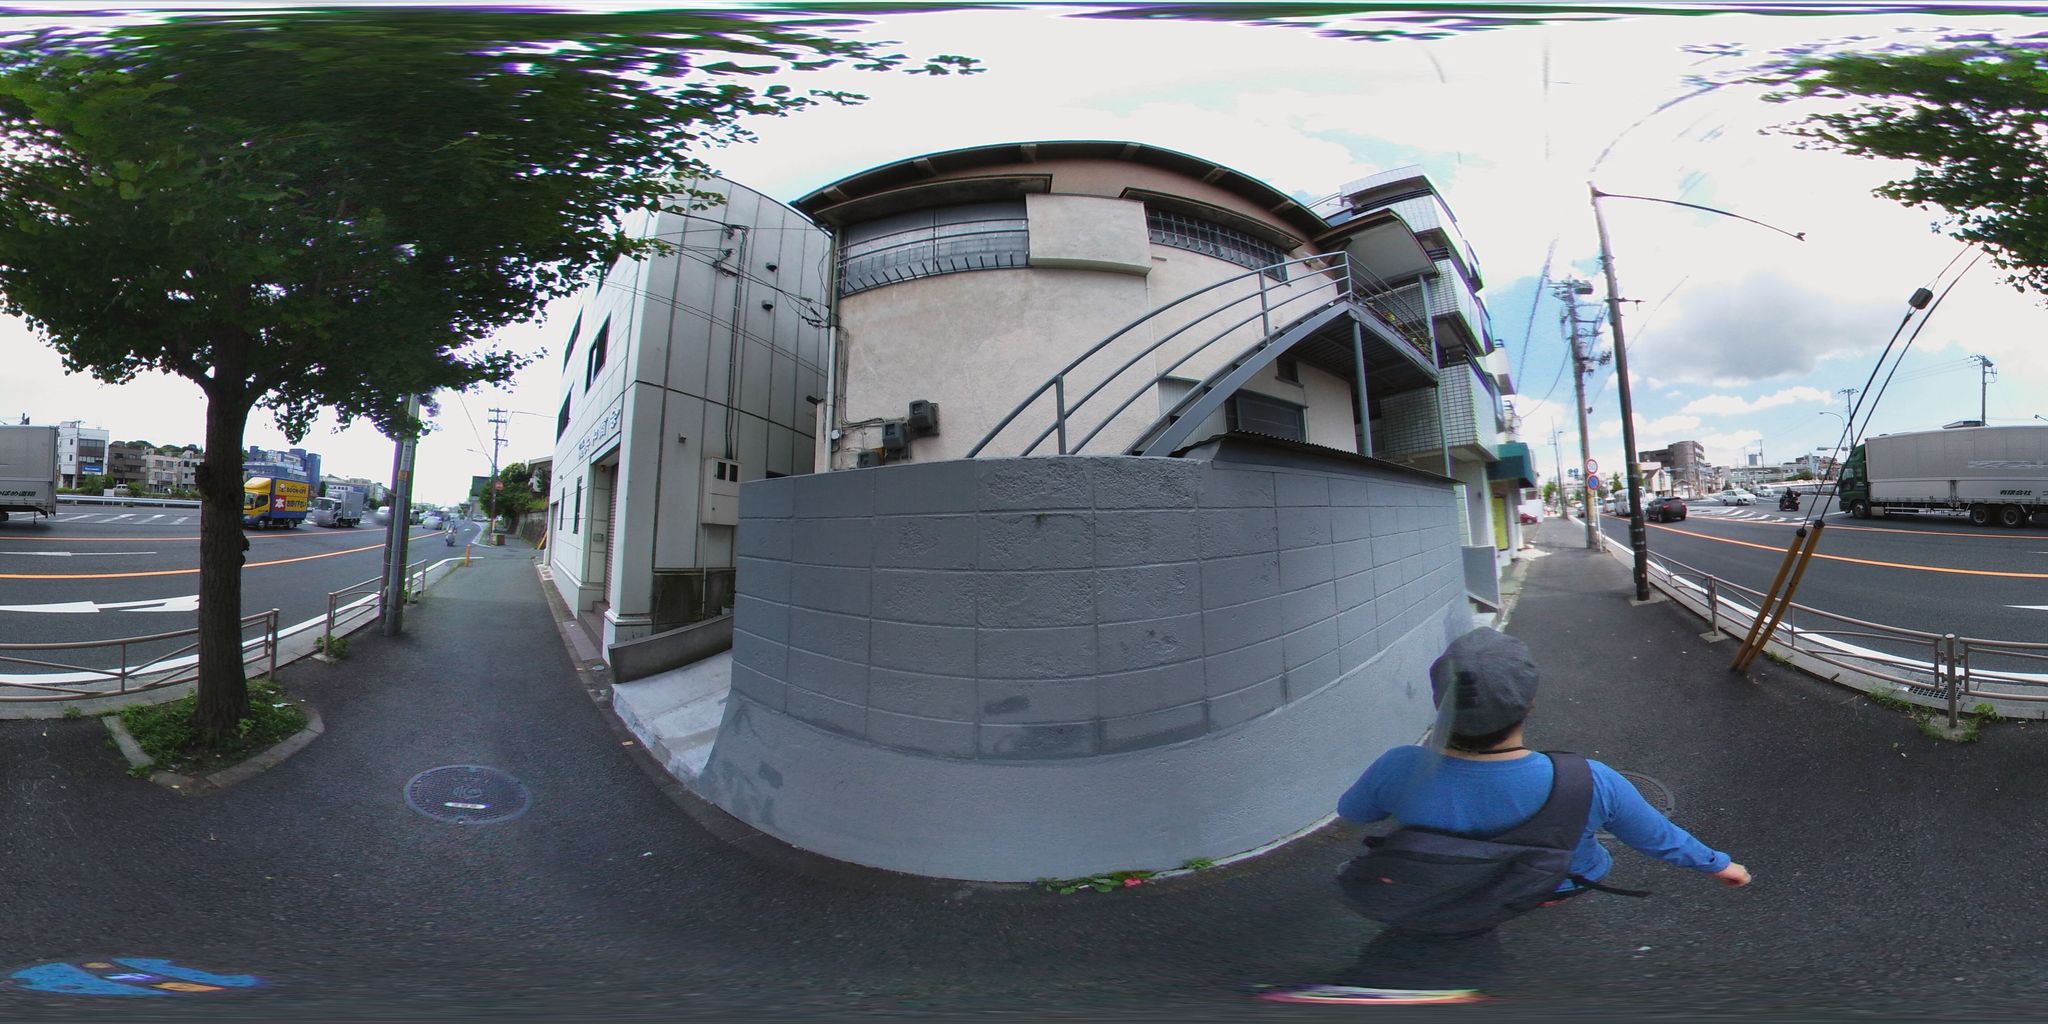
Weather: clear
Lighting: day
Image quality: good
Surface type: cycling surface
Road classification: footway
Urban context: urban centre
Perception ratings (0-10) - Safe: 2.84, Lively: 5.75, Beautiful: 3.52, Boring: 4.91, Depressing: 3.39, Wealthy: 5.25